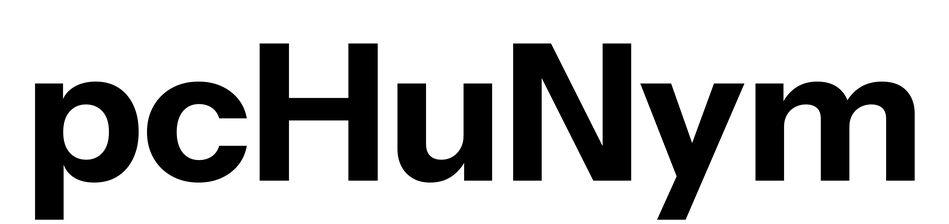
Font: InstrumentSans_Bold